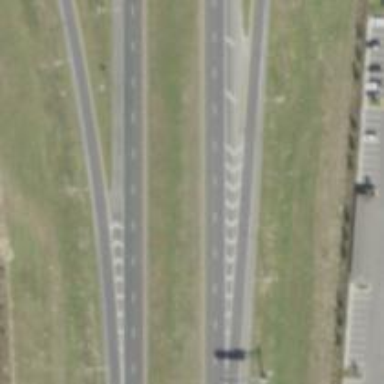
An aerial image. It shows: Diamond junction on motorway link.